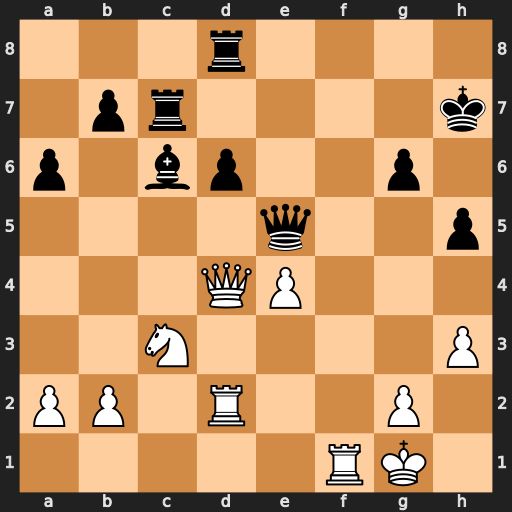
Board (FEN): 3r4/1pr4k/p1bp2p1/4q2p/3QP3/2N4P/PP1R2P1/5RK1
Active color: w
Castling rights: -
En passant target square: -
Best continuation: Qxe5 dxe5 Rxd8